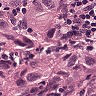
Metastatic tissue present: yes